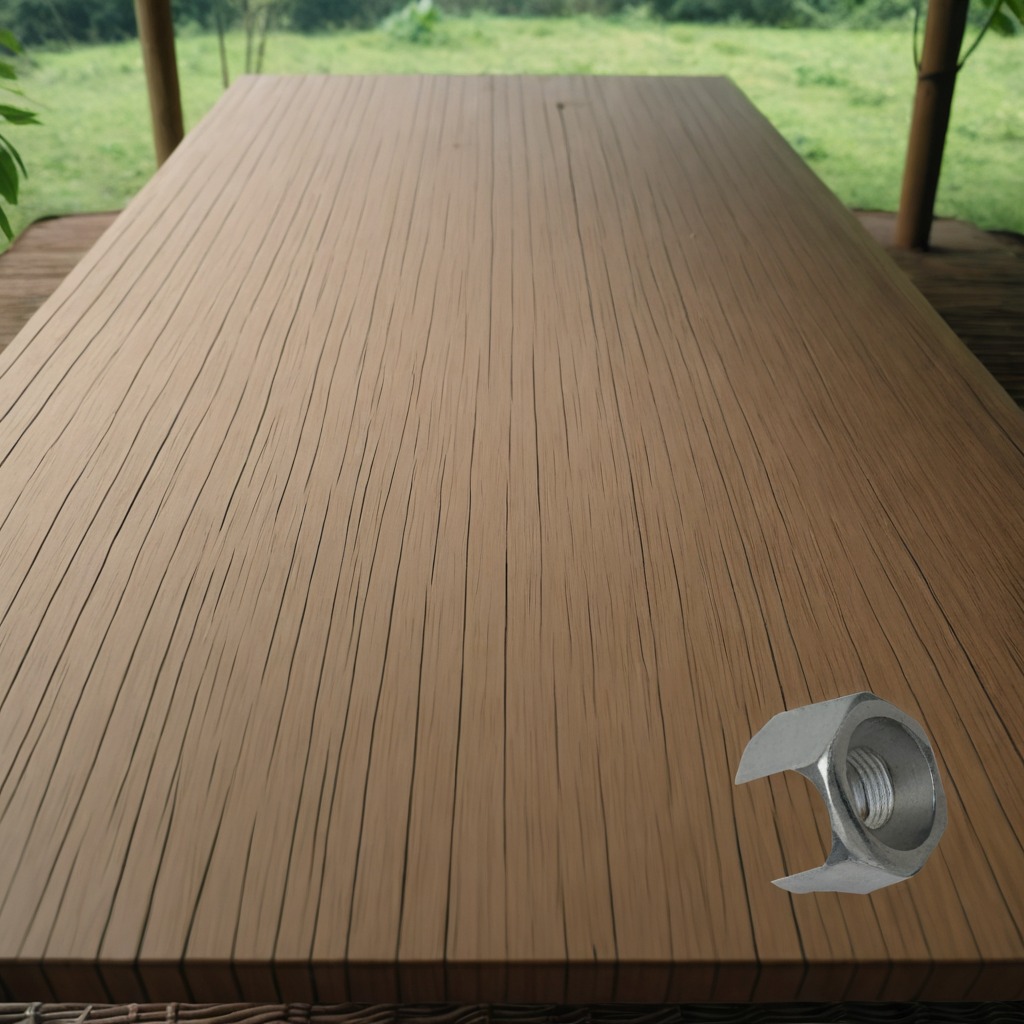
A metal nut is lying on a wooden table in a jungle field workshop tent.